Chest X-ray:
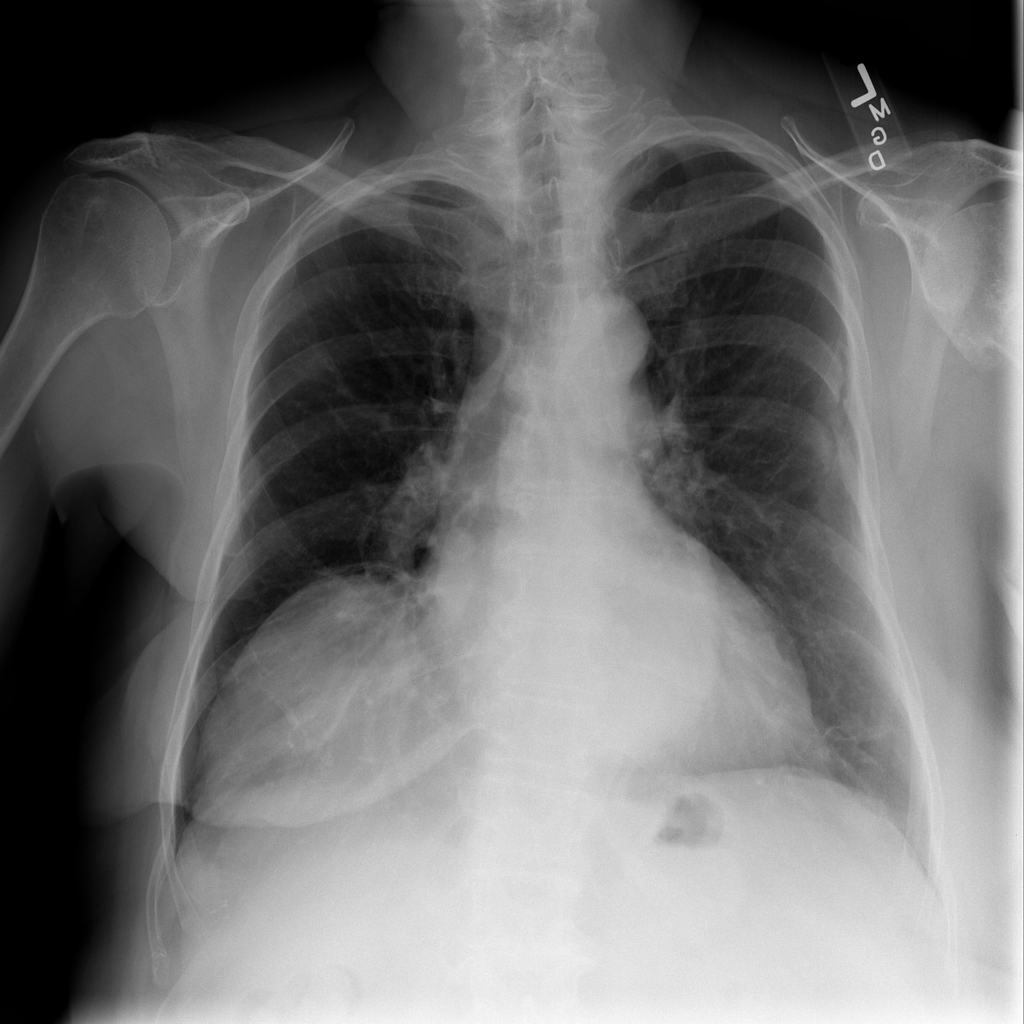
Findings: Fracture, Cardiomegaly
No abnormal finding: no